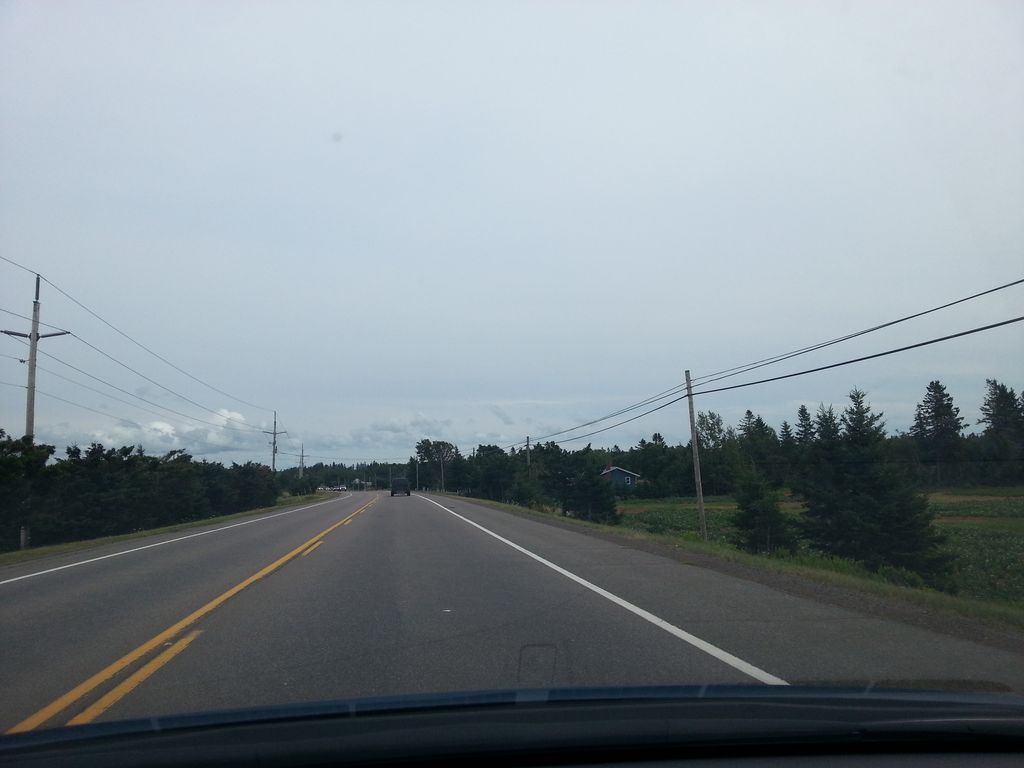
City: charlottetown